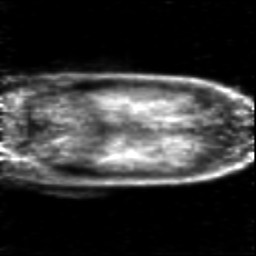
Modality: PET
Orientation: coronal
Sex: male
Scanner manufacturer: siemens